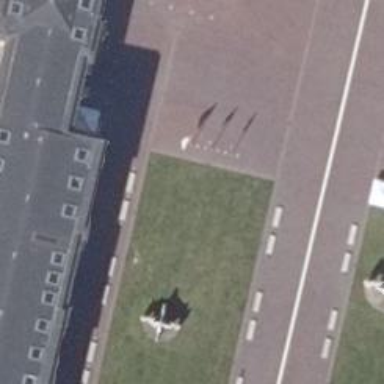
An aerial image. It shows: Flagpole structure.